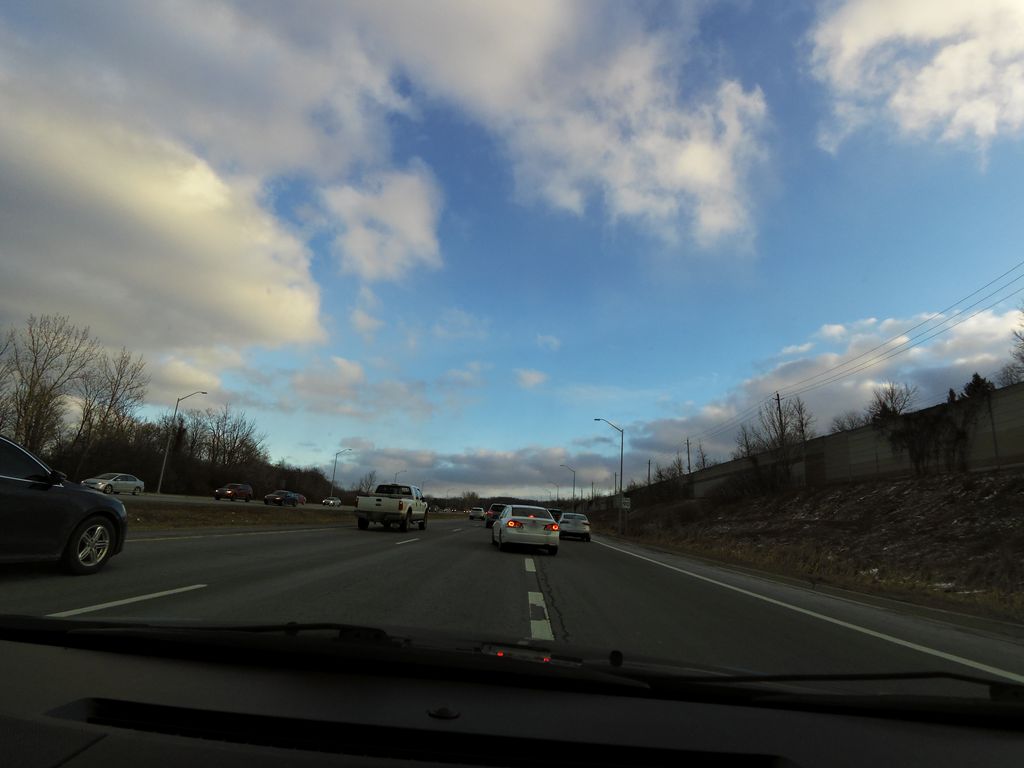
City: kitchener-waterloo